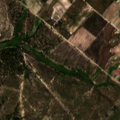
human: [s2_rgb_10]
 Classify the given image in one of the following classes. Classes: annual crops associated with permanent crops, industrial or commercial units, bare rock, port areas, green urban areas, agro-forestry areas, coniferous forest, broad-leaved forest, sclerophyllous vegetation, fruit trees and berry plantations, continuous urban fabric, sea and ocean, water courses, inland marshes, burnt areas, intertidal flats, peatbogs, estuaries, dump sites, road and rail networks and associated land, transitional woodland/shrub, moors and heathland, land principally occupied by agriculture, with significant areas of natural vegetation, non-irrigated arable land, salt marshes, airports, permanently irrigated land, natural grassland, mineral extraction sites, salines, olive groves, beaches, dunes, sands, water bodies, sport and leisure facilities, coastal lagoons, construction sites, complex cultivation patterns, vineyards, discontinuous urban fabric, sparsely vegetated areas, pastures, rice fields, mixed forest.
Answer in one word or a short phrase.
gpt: continuous urban fabric